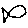
Label: fish